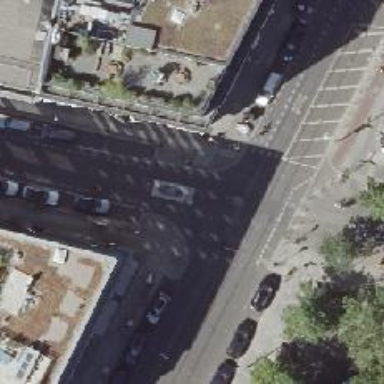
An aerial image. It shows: Unmarked crossing on the road.